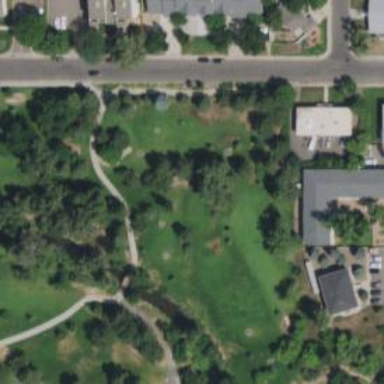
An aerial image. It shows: Disc golf basket.